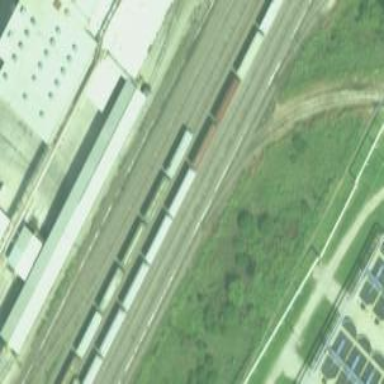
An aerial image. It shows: Railway spur service.